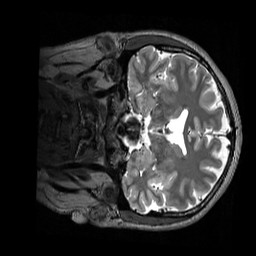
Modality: T2w
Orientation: coronal
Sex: male
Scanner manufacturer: siemens
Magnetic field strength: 3 T
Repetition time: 3.2 s
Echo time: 0.409 s